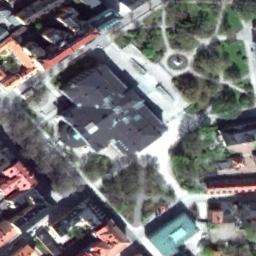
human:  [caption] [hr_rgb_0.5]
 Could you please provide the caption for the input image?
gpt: The blue church is surrounded by some buildings and trees .

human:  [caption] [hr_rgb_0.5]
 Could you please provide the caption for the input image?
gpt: The church with a T-shaped sloping roof and a park is behind the church .

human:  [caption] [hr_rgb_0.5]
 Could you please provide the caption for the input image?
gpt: A church with a gray roof surrounded by several buildings and roads and trees and lawns .

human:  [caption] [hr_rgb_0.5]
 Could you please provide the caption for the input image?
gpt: This is a church with an umbrella roof .

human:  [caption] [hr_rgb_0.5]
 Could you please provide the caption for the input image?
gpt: There are many buildings near the church .